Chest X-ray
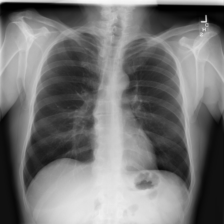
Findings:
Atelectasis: negative
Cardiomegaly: negative
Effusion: negative
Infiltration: negative
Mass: negative
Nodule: negative
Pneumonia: negative
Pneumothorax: negative
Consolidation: negative
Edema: negative
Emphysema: negative
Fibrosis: negative
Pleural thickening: negative
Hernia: negative